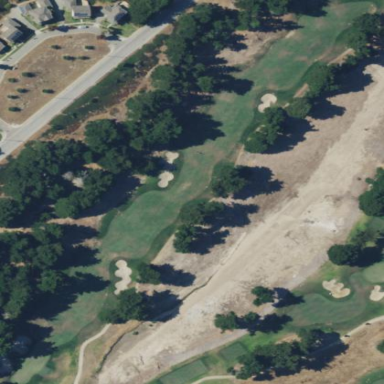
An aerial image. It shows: Golf fairway in the image.